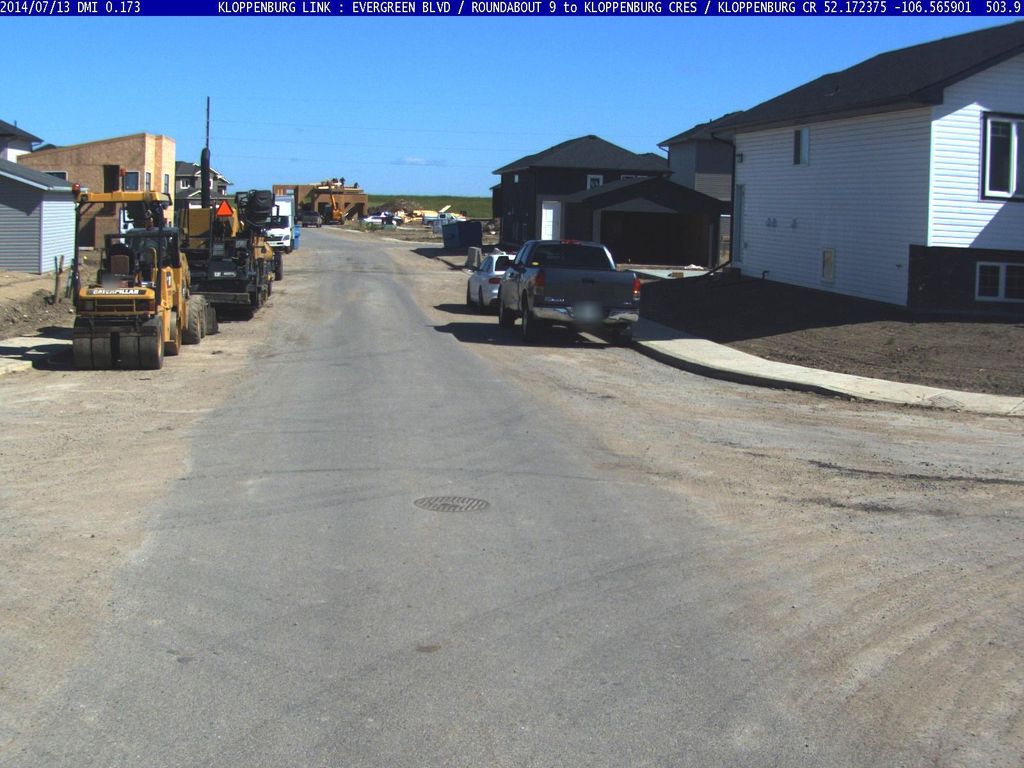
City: saskatoon